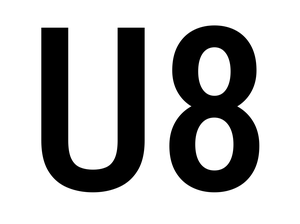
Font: Roboto_Condensed_Medium